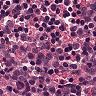
Metastatic tissue present: yes